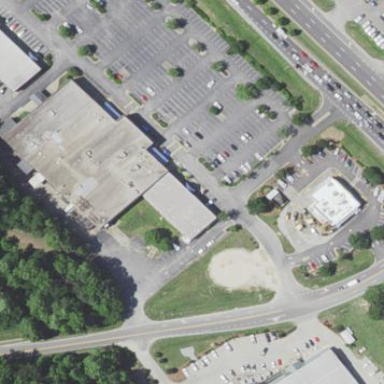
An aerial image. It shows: Retail area.